Field crop: maize
Growth stage: 1
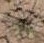
Species: salsola